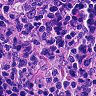
Metastatic tissue present: no